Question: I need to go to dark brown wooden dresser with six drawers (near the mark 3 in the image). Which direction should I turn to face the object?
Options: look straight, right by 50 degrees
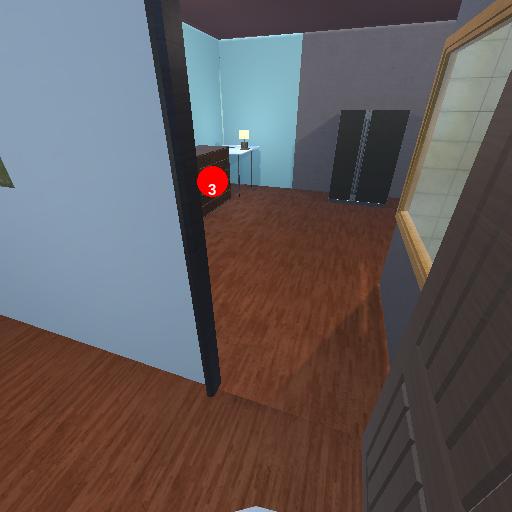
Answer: look straight